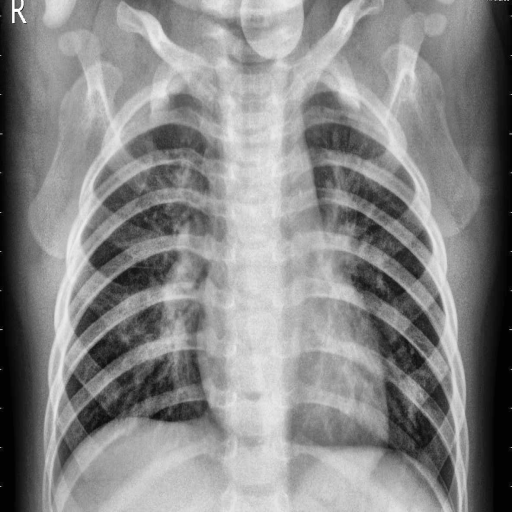
Finding: PNEUMONIA